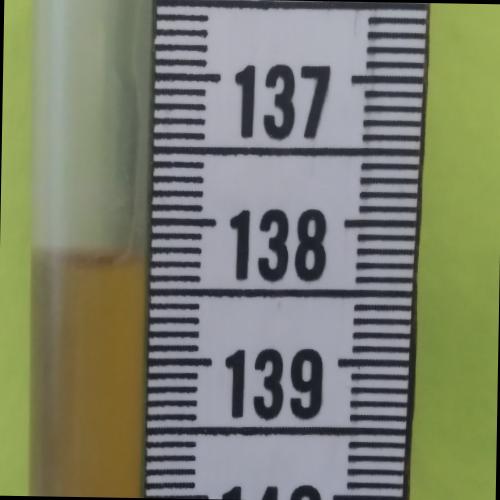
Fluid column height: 138.3 cm